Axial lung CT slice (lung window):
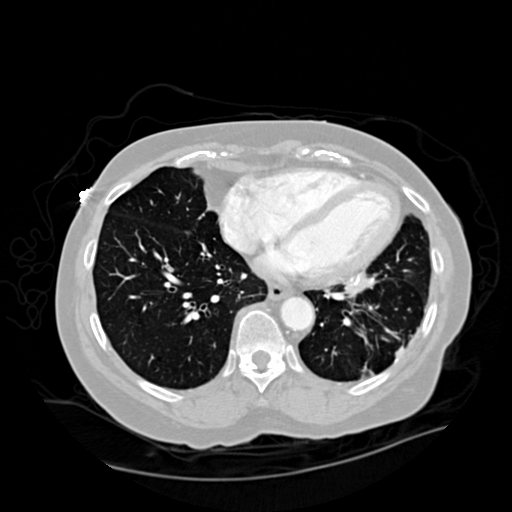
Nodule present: no